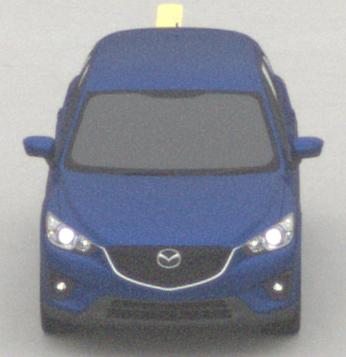
Make: Mazda
Model: CX-5 2.0 SKYACTIV-G 160
Detailed model: CX-5 (GH)
Model produced from: 2012/04
Model produced until: 2015/02
Doors: 5
Color: blue
Road condition: dry road
Daytime: midday
Contrast: low contrast